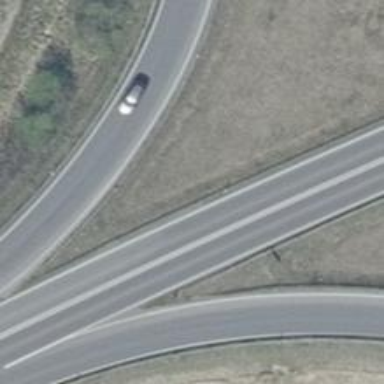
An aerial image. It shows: Asphalt motorroad with trunk classification.